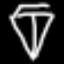
Label: diamond